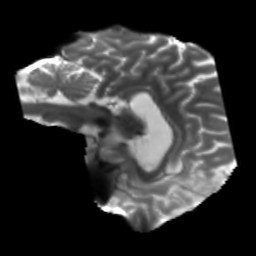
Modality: T2w
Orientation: sagittal
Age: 40
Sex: male
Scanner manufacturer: siemens
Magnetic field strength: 3 T
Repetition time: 5.25 s
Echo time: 0.08 s